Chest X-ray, AP view. Patient: 59 years old, sex F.
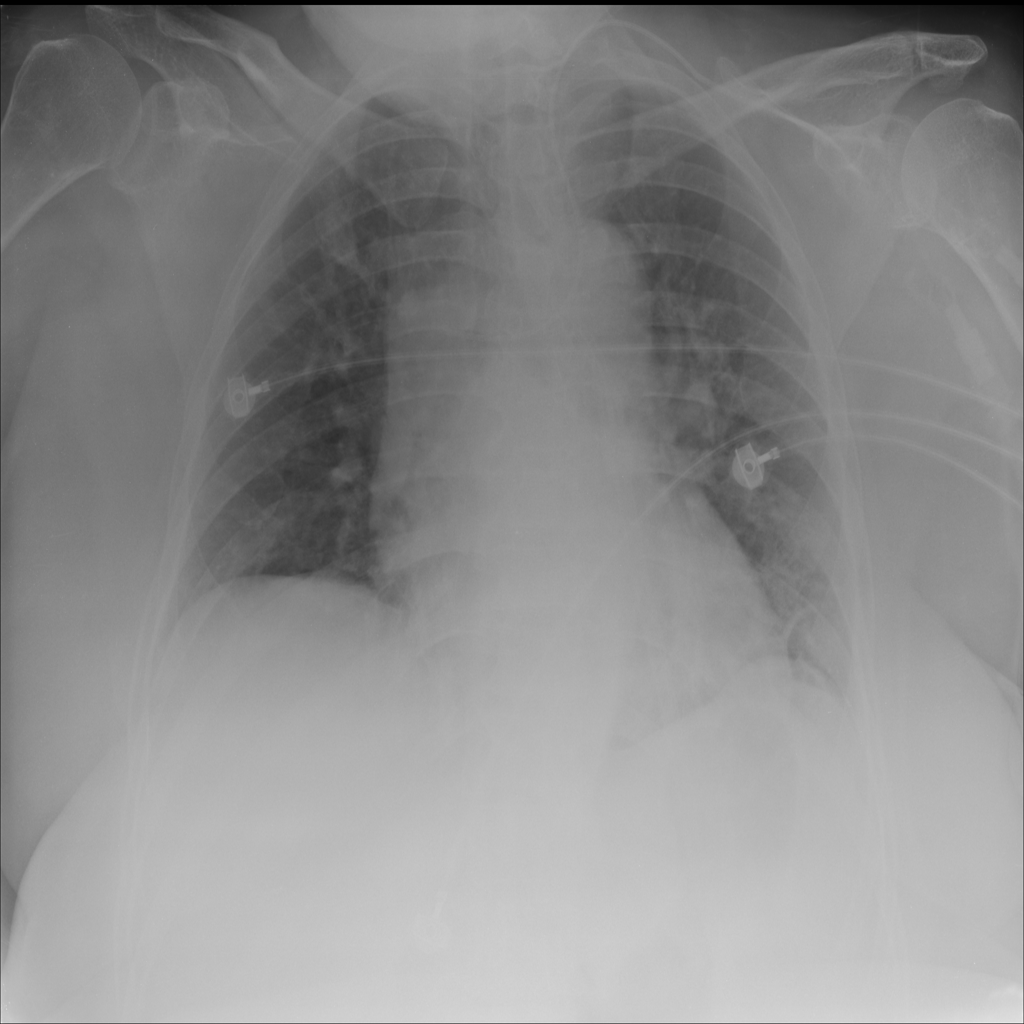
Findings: No Finding